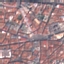
Label: Residential